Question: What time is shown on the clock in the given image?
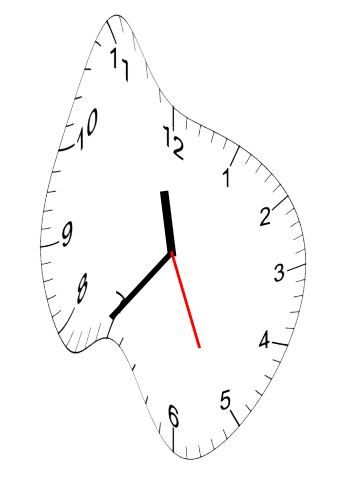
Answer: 11:36:26